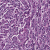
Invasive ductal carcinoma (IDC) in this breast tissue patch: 1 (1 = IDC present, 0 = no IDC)